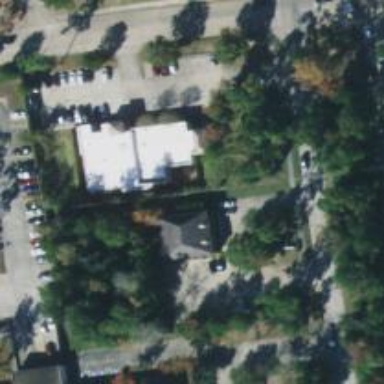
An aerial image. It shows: Veterinary facility.